Field crop: maize
Growth stage: 2
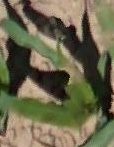
Species: maize